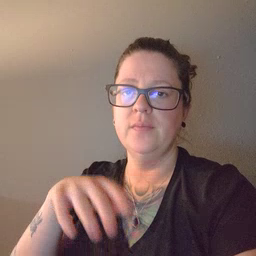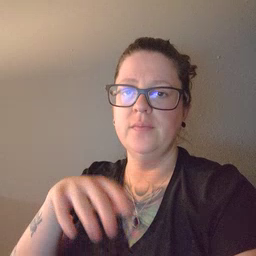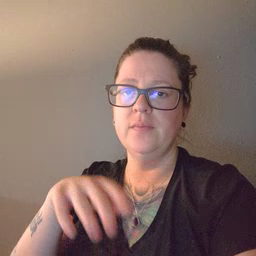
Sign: alligator